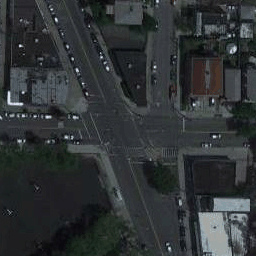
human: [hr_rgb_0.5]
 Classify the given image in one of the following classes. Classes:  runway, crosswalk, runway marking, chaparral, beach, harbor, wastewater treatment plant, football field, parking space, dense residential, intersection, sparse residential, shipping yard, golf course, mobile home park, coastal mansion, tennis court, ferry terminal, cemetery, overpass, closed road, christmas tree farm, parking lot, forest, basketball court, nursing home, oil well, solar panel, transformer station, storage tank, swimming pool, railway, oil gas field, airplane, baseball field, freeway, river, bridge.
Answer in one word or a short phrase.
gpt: intersection